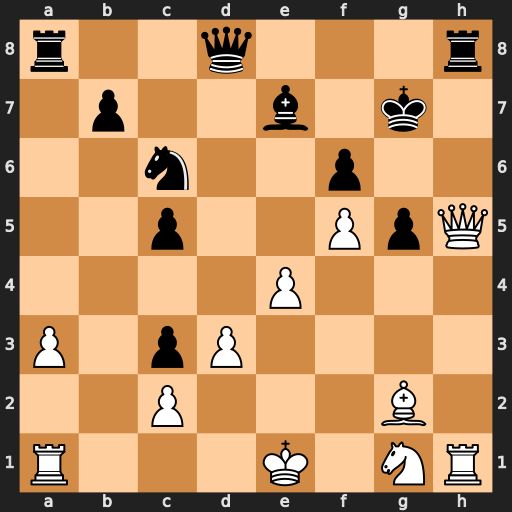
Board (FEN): r2q3r/1p2b1k1/2n2p2/2p2PpQ/4P3/P1pP4/2P3B1/R3K1NR
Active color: w
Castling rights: KQ
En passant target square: -
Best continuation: Qg6+ Kf8 Rxh8#